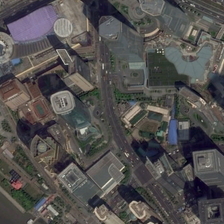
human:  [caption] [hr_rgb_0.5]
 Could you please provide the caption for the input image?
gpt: tall trees were planted near the building .

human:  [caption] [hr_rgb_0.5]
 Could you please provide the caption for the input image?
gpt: tall trees were planted near the building .

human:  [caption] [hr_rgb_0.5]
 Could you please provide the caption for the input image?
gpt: a number of buildings have been built on both sides of the road .

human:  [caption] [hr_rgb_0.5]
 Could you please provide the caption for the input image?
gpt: a number of buildings have been built on both sides of the road .

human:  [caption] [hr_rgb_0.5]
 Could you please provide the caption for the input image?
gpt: a number of buildings have been built on both sides of the road .